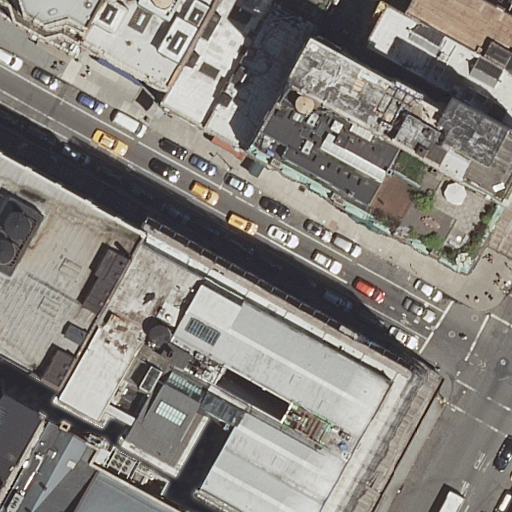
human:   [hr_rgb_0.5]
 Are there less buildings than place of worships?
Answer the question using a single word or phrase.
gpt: no

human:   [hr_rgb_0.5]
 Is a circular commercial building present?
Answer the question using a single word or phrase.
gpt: no

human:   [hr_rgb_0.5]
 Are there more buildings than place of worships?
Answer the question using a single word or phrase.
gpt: yes

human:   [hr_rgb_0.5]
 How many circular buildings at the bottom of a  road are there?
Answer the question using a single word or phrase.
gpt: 0

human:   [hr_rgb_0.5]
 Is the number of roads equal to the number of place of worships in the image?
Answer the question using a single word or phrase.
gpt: no

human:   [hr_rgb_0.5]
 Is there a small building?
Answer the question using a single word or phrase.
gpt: yes

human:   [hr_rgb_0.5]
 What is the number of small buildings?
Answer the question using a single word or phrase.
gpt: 8

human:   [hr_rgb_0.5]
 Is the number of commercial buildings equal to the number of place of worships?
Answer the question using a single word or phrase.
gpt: no

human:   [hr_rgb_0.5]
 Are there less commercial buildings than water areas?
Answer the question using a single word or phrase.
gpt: no

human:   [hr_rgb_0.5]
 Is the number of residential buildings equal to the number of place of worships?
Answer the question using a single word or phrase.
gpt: no

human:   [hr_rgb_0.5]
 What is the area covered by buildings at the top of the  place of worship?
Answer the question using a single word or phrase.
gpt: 1572m2

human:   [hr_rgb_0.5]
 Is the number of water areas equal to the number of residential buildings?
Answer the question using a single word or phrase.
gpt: no

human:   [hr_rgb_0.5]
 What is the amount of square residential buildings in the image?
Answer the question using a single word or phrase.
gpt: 0

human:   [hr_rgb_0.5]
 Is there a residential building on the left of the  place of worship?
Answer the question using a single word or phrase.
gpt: no

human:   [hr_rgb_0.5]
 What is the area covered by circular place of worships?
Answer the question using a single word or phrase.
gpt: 0m2

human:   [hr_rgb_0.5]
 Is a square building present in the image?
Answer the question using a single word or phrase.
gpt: no

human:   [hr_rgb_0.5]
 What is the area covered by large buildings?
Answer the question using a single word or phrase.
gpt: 808m2

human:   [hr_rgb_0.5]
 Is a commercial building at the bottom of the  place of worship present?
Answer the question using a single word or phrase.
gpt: no

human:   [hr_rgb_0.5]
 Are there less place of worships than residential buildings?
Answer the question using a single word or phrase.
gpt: yes

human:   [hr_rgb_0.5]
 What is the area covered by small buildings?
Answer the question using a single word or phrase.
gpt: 288m2

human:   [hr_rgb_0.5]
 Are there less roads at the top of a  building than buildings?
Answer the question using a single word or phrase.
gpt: yes

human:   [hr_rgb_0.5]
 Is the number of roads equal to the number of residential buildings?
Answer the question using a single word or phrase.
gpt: no

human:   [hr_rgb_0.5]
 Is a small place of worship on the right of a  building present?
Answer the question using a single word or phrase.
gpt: no

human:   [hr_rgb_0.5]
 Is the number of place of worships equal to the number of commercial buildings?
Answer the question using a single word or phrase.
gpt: no

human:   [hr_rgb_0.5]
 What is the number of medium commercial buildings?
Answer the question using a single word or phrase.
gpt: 0

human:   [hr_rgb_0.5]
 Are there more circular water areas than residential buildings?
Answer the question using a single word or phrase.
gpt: no

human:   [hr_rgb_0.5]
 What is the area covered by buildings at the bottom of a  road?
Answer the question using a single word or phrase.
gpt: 87m2

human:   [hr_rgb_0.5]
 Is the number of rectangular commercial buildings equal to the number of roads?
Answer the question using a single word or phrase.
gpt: no

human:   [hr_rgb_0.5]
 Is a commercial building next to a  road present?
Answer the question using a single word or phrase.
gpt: no

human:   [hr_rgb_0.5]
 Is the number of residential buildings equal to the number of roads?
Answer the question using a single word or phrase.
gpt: no

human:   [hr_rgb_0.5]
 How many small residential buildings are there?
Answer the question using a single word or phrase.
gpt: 7

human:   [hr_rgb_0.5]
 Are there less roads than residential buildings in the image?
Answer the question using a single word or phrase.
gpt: yes

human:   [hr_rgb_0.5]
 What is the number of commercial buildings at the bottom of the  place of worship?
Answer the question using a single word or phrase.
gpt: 0

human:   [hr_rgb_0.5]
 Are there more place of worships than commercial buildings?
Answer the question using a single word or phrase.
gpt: yes

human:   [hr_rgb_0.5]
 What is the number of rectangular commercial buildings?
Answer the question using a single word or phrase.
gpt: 0

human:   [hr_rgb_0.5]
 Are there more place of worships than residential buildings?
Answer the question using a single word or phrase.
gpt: no